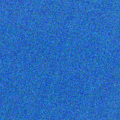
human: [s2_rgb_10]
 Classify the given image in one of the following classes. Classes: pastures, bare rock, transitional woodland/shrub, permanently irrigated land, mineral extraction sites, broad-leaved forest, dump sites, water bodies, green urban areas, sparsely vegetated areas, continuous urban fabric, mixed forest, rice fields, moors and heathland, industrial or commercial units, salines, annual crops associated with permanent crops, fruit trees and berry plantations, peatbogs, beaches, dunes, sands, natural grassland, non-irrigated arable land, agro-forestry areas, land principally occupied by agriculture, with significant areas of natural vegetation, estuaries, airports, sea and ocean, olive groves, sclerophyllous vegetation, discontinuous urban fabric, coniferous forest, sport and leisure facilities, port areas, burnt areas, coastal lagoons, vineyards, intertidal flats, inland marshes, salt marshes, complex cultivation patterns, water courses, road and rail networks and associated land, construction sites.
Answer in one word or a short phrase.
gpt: sea and ocean